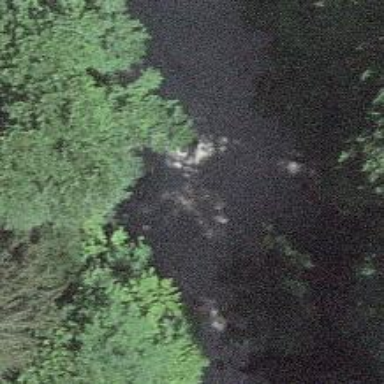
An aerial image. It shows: There is ford in the area.